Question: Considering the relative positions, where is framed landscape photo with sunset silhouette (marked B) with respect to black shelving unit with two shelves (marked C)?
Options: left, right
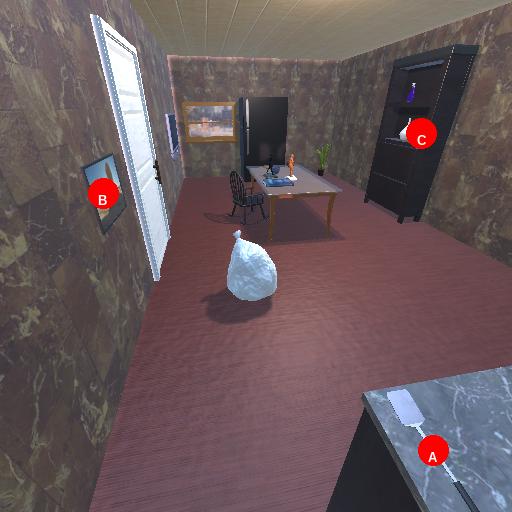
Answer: left